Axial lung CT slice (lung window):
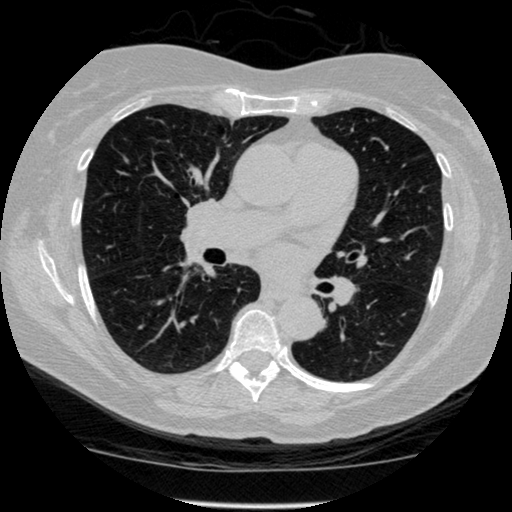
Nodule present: no